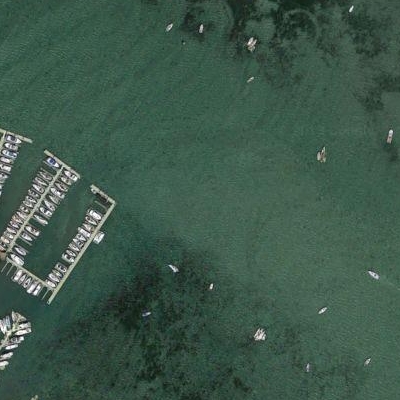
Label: dRiverLake